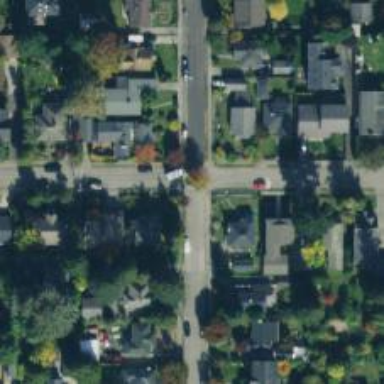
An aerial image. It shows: Residential road with separate sidewalk.